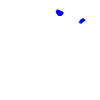
Particle: electron